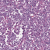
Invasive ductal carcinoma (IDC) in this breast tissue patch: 1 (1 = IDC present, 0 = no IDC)